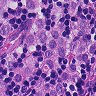
Metastatic tissue present: yes